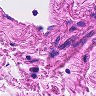
Metastatic tissue present: no